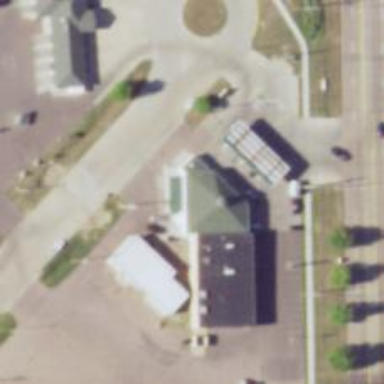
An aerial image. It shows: Convenience shop.